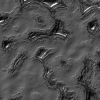
Atmospheric dust classification: not_dusty